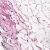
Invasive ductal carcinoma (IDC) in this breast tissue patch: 0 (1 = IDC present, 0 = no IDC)